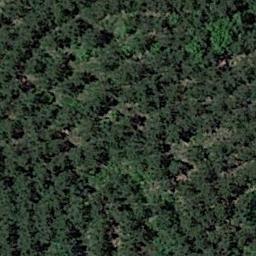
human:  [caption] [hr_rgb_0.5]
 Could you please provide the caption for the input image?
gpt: This is a dense forest .

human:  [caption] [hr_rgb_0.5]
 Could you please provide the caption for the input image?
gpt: Many green trees are in a forest .

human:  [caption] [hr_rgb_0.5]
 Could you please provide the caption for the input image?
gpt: The forest has a lot of well-arranged green trees .

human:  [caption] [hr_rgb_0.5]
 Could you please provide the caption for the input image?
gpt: The forest is on the bare land .

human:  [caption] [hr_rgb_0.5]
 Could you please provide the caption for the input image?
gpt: A dense forest with many green trees .